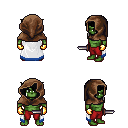
a pixel art fantasy rpg character, male body template, orc, green skin, white trimmed cape, red pants, black pageboy hairstyle, cloth hood, gold gloves, dagger, four views (front, back, left, right), 2x2 character sprite sheet, small pixel art, hard edges, no anti-aliasing